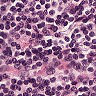
Metastatic tissue present: no